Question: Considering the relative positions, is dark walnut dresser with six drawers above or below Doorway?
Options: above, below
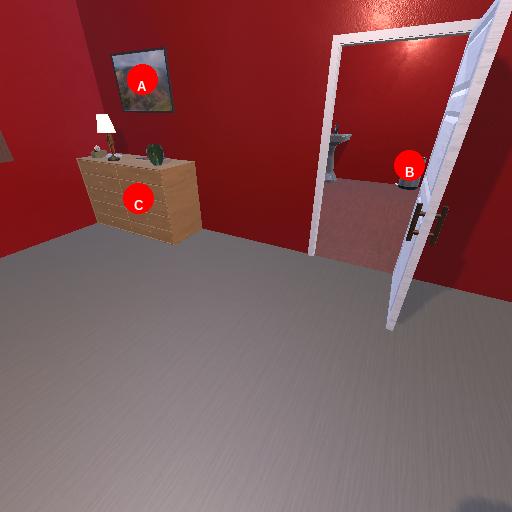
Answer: above